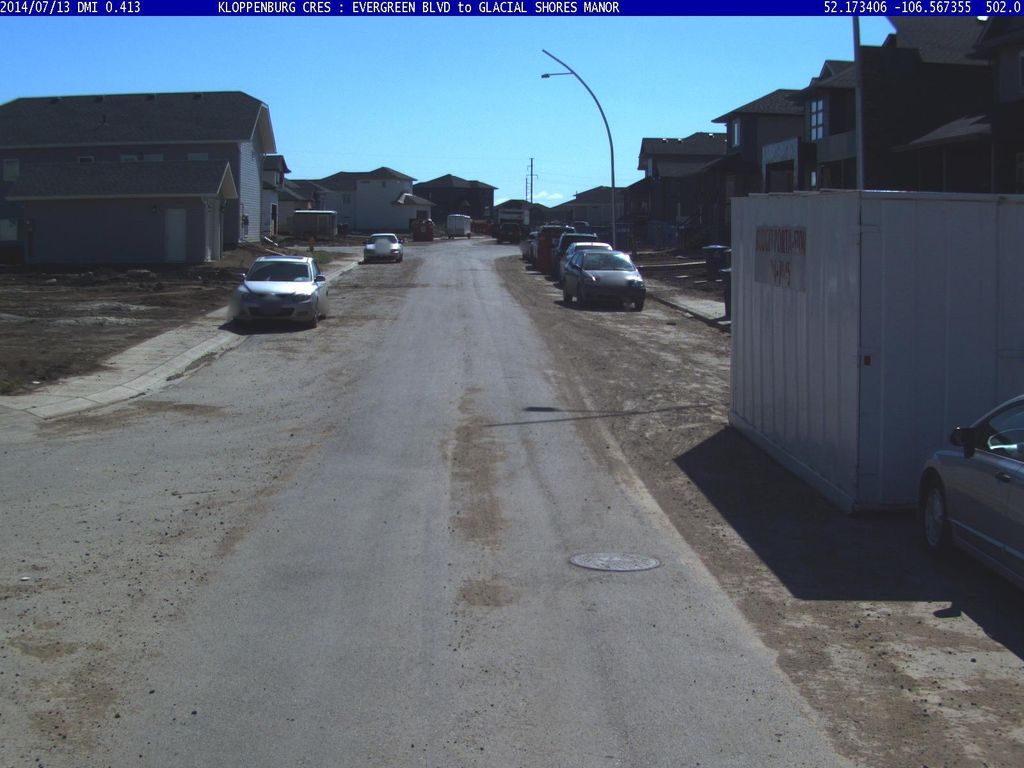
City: saskatoon